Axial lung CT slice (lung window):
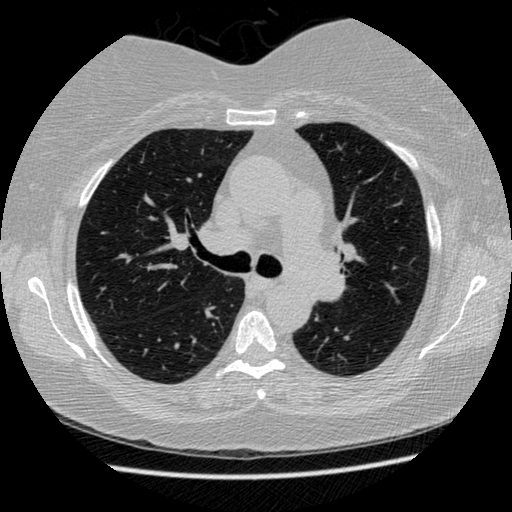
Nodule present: no